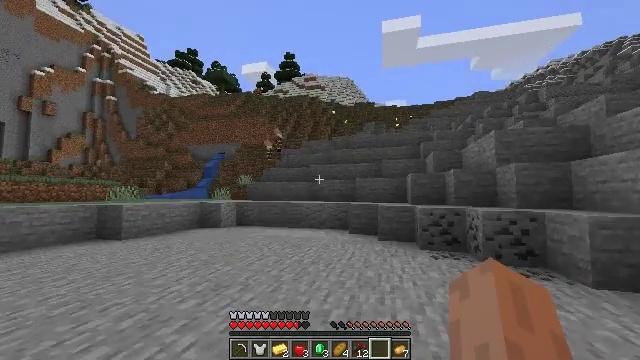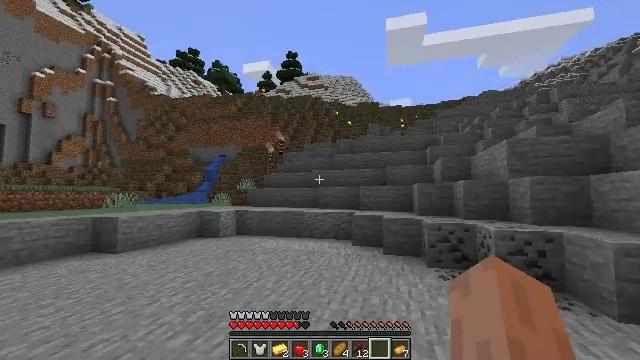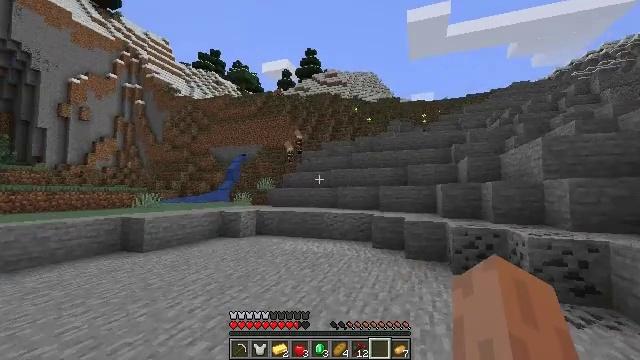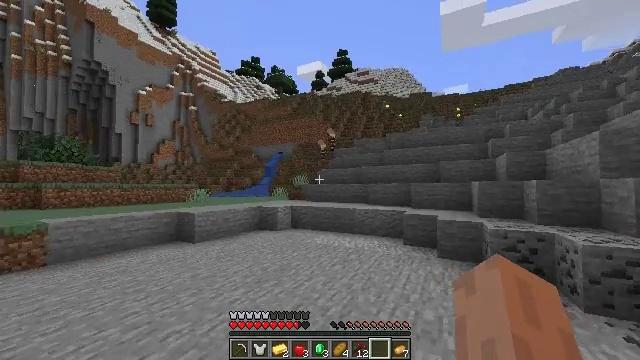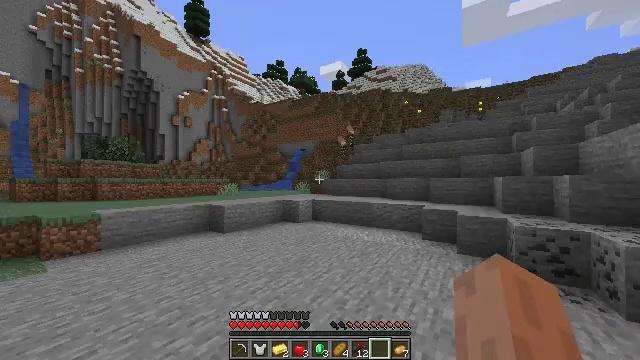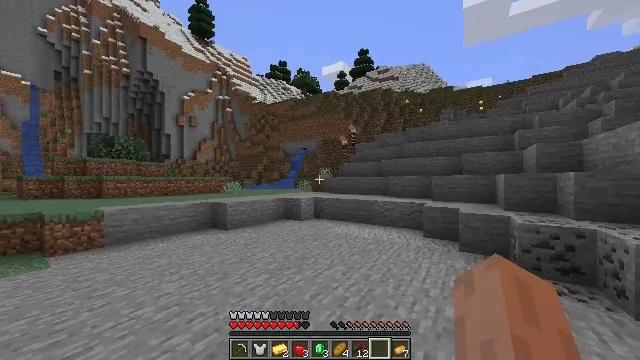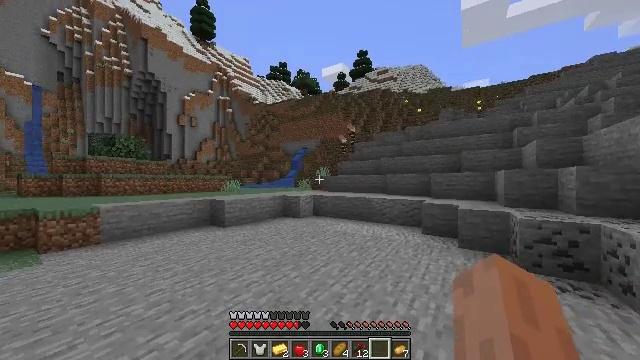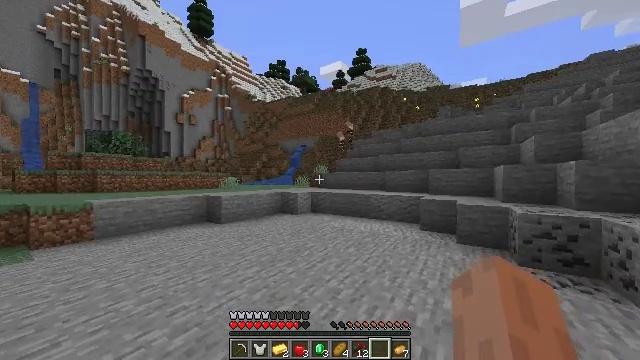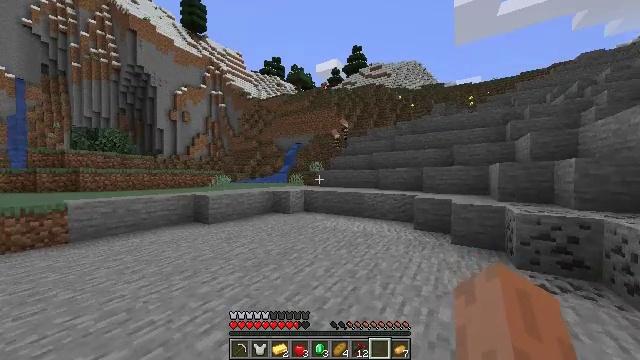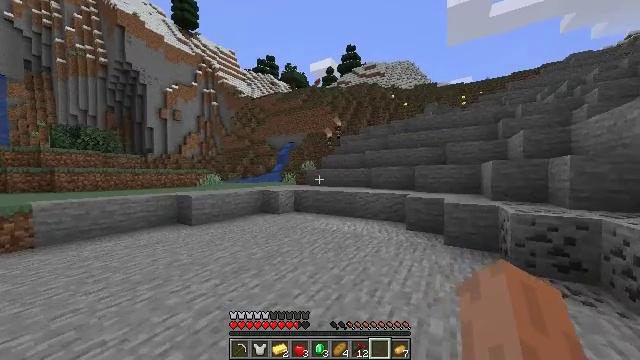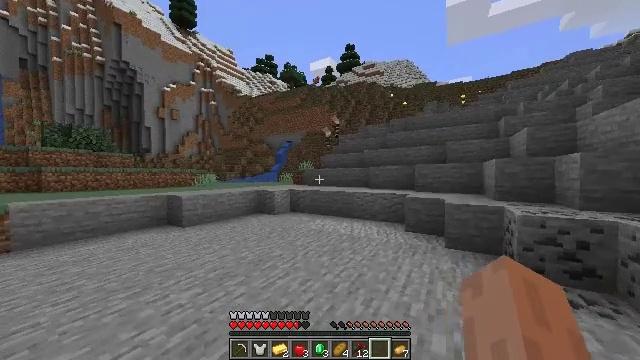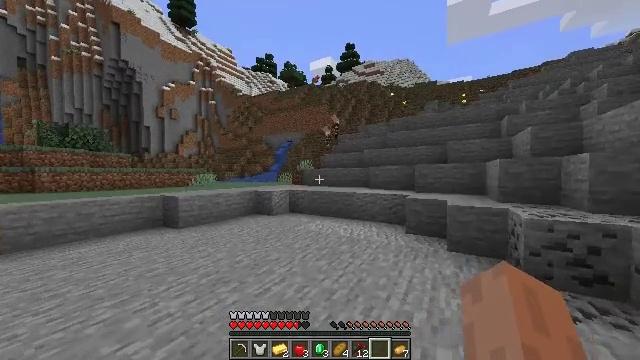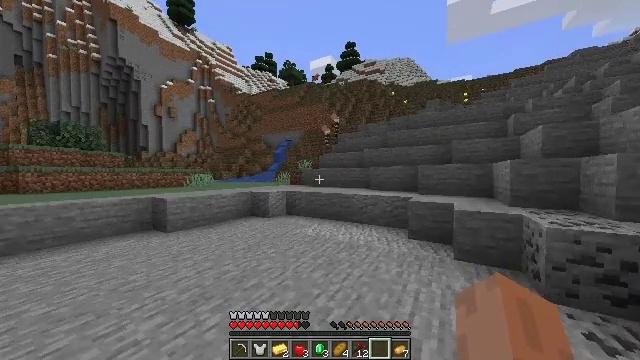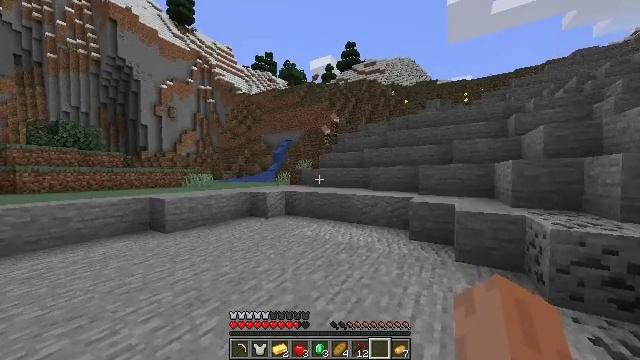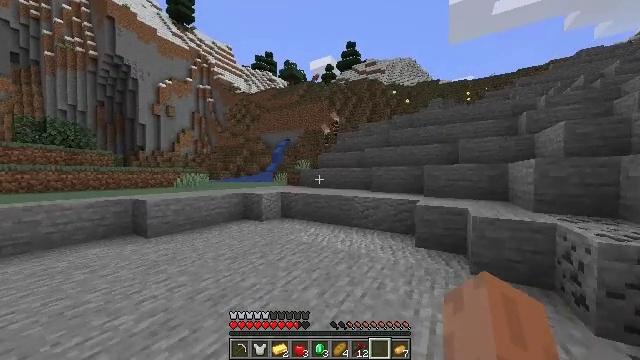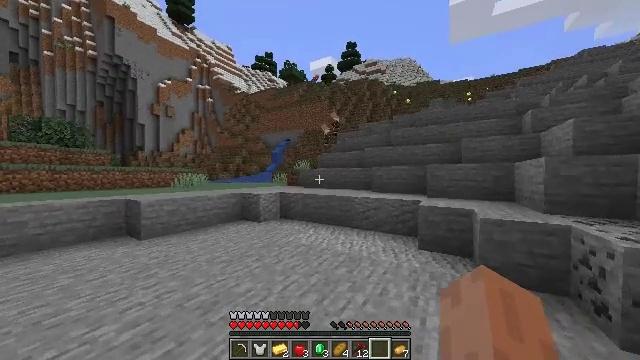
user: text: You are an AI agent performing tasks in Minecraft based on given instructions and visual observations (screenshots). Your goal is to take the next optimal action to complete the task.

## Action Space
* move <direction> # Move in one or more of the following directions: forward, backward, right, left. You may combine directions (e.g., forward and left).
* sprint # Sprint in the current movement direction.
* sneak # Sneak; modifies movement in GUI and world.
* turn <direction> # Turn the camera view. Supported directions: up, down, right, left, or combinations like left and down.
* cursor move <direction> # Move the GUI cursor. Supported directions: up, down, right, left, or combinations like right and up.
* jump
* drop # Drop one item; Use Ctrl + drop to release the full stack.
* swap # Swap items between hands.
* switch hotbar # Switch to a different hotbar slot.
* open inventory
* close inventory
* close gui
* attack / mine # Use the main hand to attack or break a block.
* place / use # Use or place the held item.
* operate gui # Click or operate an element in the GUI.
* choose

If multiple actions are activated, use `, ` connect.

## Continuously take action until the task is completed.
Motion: motion action
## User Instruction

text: Clear the sweet berry bush to collect the sweet berries.
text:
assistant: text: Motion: move forward, sprint, jump
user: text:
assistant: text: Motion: move forward, sprint, turn left, jump
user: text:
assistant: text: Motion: move forward, sprint, turn left and down, jump
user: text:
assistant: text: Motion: move forward, sprint, turn left and down, jump
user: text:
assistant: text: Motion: move forward, sprint
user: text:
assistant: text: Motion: move forward and move right, sprint
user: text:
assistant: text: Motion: move forward and move right, sprint
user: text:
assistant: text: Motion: move forward and move right, sprint, turn right
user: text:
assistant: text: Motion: move forward and move right, sprint, turn right
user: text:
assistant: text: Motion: move forward, sprint
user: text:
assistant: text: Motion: move forward, sprint
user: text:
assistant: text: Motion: move forward, sprint
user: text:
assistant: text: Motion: move forward, sprint
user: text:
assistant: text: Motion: move forward, sprint
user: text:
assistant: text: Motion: move forward, sprint
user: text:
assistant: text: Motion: move forward, sprint
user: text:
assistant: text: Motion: move forward, sprint
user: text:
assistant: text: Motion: move forward, sprint
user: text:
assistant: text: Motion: move forward, sprint
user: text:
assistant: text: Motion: move forward, sprint
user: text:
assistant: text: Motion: move forward, sprint
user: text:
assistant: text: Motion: move forward, sprint
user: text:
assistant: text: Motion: move forward, sprint
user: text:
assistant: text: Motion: move forward, sprint, turn right
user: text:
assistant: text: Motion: move forward, sprint, turn right
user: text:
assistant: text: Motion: move forward, sprint
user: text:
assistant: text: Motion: move forward, sprint
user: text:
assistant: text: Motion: move forward, sprint, turn left
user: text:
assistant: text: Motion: move forward, sprint, turn left
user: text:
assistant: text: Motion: move forward, sprint, turn left